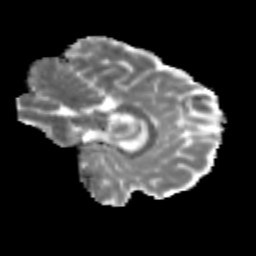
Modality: MD
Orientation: sagittal
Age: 23
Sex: female
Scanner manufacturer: siemens
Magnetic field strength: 3 T
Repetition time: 3.5 s
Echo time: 0.125 s